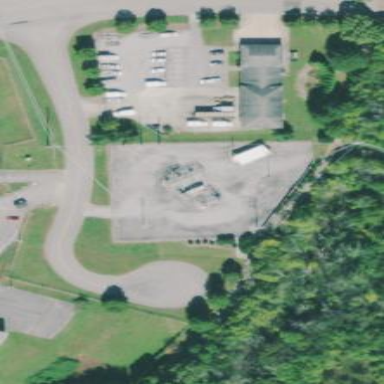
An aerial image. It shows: Power substation surrounded by fence.